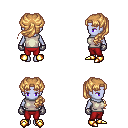
a pixel art fantasy rpg character, female body template, dark elf, purple skin, white sleeveless shirt, red pants, light blonde princess hairstyle, metal gloves, gold boots, four views (front, back, left, right), 2x2 character sprite sheet, small pixel art, hard edges, no anti-aliasing